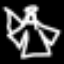
Label: angel